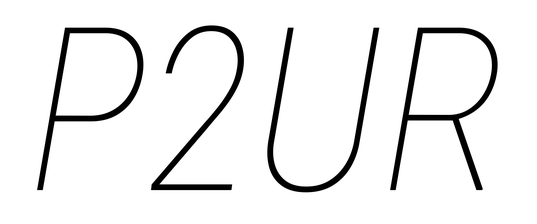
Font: Roboto-Italic_Condensed_Thin_Italic